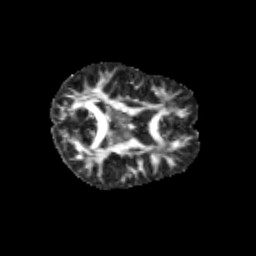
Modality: FA
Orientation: axial
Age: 14
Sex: female
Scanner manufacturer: siemens
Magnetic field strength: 3 T
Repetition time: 3.8 s
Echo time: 0.07 s